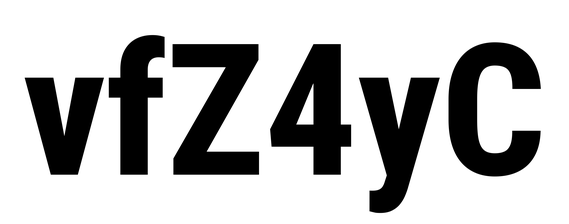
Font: Roboto_Condensed_ExtraBold